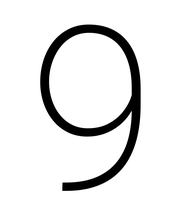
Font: Roboto_ExtraLight